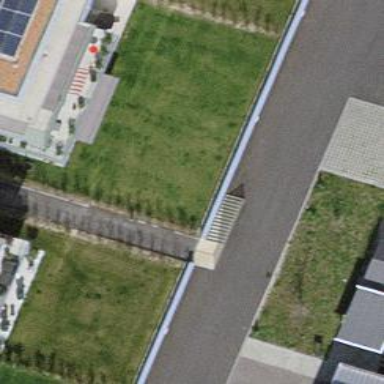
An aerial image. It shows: Road with steps.